Aerial crown-view tile of a tropical tree (Barro Colorado Island, Panama), acquired 20240918:
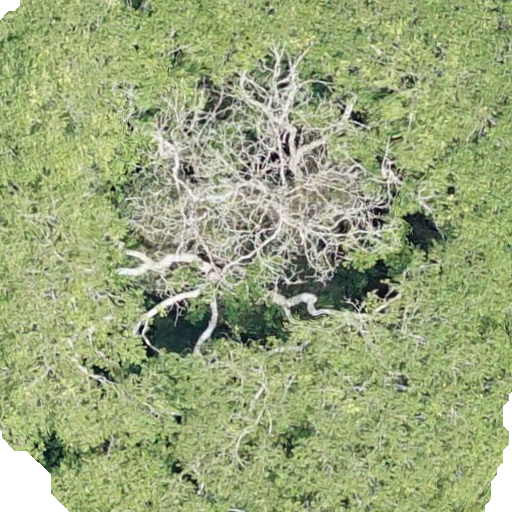
Species: Dipteryx oleifera
GBIF accepted scientific name: Dipteryx oleifera
Crown area: 542.581 m²